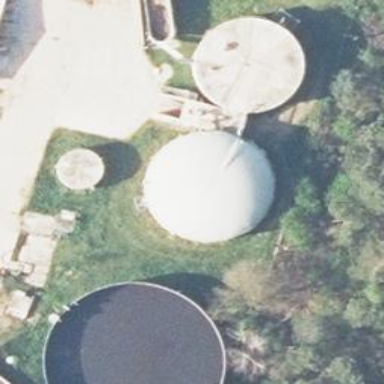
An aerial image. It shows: Storage tank with man-made structure.